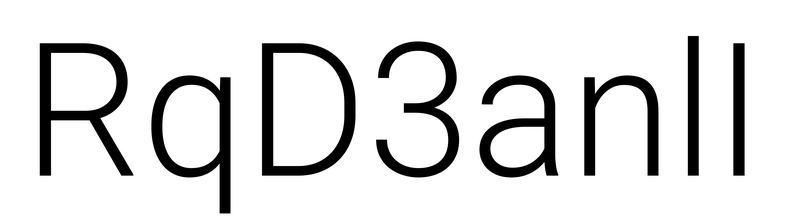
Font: Roboto_Light